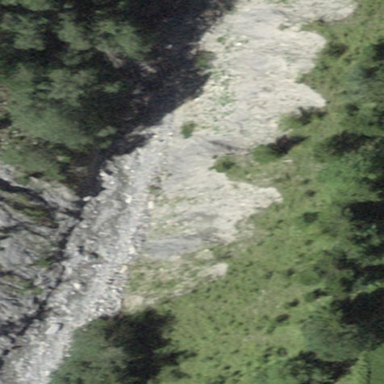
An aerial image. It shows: Natural scree.